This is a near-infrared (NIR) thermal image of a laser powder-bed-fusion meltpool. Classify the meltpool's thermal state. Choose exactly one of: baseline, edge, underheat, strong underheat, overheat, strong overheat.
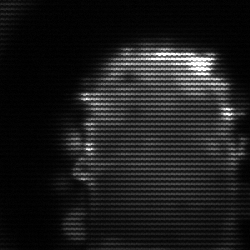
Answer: baseline